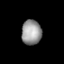
Tissue: lung
Cell type: Epithelial cells
Senescence score: 0.215
Nuclear area (px): 480
Mean DAPI intensity: 152.675